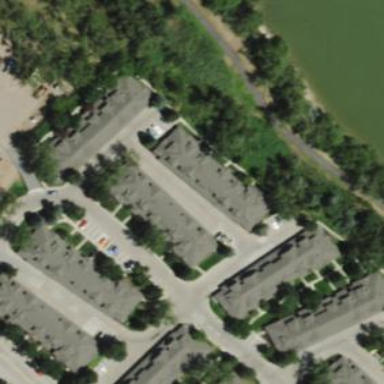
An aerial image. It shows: Terrace building.